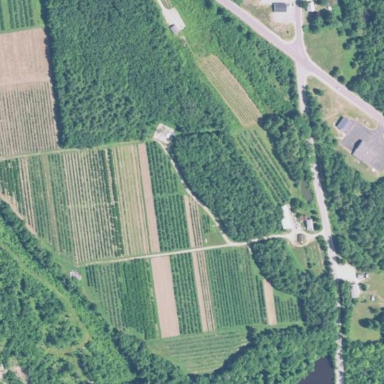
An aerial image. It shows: Orchard.